Question: Here is my question:

I need to do that very efficiently (I will need to do this operation several billion times on supercomputers) in 'C' or 'C++11'. 'N' and 'n' are known at compile-time (template parameters). What is the most efficient algorithm to do that ?
Here is an example:
'''
#include <iostream>
#include <climits>
#include <type_traits>
#include <bitset>
template <unsigned int Modulo,
typename Type,
unsigned int Size = sizeof(Type)*CHAR_BIT,
class = typename std::enable_if<std::is_integral<Type>::value
&& std::is_unsigned<Type>::value>::type>
inline Type f(Type x)
{
// The most inefficient algorithm ever
std::bitset<Size> bx(x);
std::bitset<Size> by(0);
unsigned int j = 0;
for (unsigned int i = 0; i < Size; ++i) {
if (i%Modulo) {
by[j++] = bx[i];
}
}
return by.to_ullong();
}
int main()
{
std::bitset<64> x = 823934823;
std::cout<<x<<std::endl;
std::cout<<(std::bitset<64>(f<2>(x.to_ullong())))<<std::endl;
return 0;
}
'''
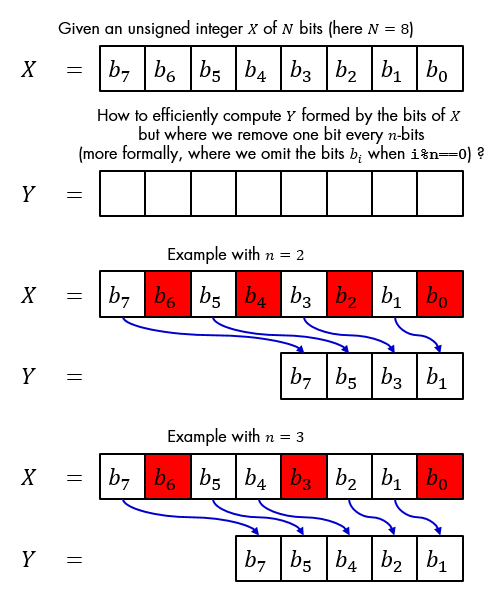
Answer: ## Semantics first...
Semantically (and conceptually, because you can't actually use iterators here), you are doing a 'std::copy_if' where your input and output ranges are a 'std::bitset<N>' and your predicate is a lambda of the form (using C++14 generic lambda notation)
'''
<URL> { return elem % n != 0; }
'''
This algorithm has 'O(N)' complexity in the number of assignments and number of invocations of your predicate. Because 'std::bitset<N>' doesn't have iterators, you have to check bit by bit. This means that your loop with a handwritten predicate is doing the exact same computation as a 'std::copy_if' over a hypothetical iterable 'std::bitset<N>'.
This means that .
## ...optimization last
So given the conclusion that your algorithm isn't doing anything as bad as quadratic complexity, can its constant factor be optimized? The main source of efficiency of a 'std::bitset' comes from the fact that . If you had access to the implementation, you could write your own 'copy_if' that takes advantage of that parallelism, e.g. by special hardware instructions, lookup tables, or some <URL>.
E.g. this is how the member function 'count()', as well as the gcc and SGI extensions 'Find_first_()' and 'Find_next_()' are implemented. The old SGI implementation uses lookup tables of 256 entries to handle bit count and quasi-iteration over the bits of each 8-bit 'char'. The latest gcc version uses '__builtin_popcountll()' and '__builtin_ctzll()' to do population count and bit lookup for each 64-bit word.
Unfortunately, 'std::bitset' does not expose its underlying array of unsigned integers. So if you want to improve your posted algorithm, you need to write your own 'BitSet' class template (possible by adapting the source of your own Standard Library) and give it a member function 'copy_if' (or similar) that takes advantage of your hardware. It can give efficiency gains of a factor of 8 to 64 compared to your current algorithm.